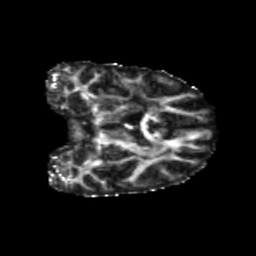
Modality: FA
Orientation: coronal
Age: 50
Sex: female
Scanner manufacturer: siemens
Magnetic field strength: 3 T
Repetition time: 5.25 s
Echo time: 0.08 s